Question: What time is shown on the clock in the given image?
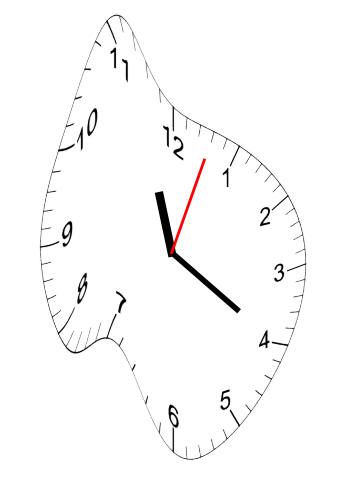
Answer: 11:20:03